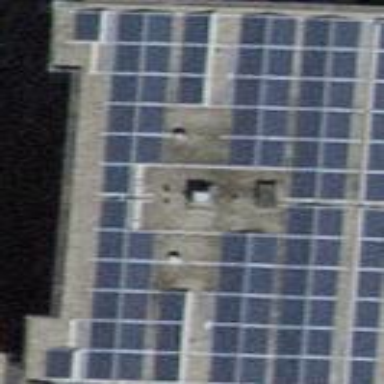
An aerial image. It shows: Solar power generator utilizing photovoltaic technology with solar photovoltaic panels.